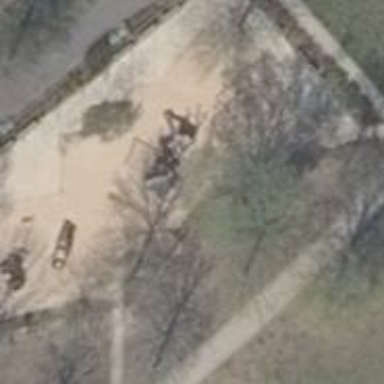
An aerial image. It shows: Playground with various play structures.